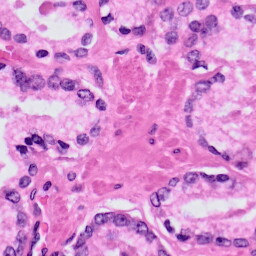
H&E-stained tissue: Prostate